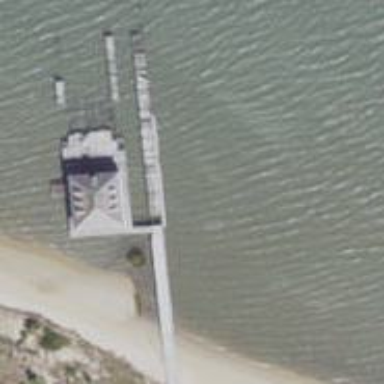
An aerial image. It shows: Man-made pier.